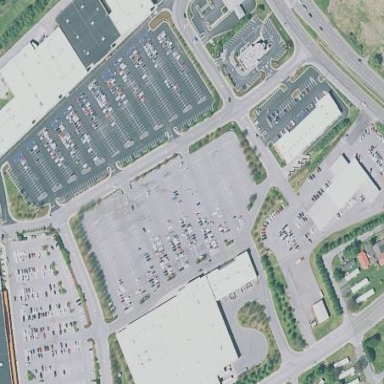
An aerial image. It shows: Retail area.